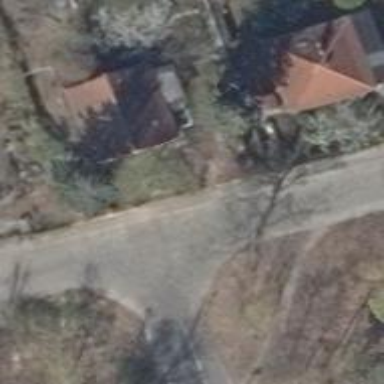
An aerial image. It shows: Residential road with sidewalk on the left side.